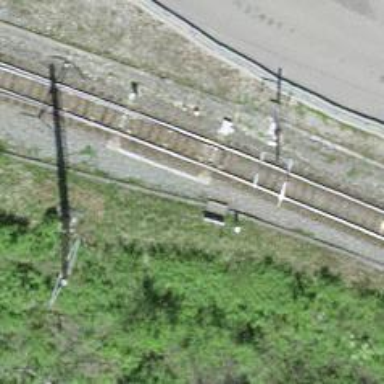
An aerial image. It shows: Railway switch.